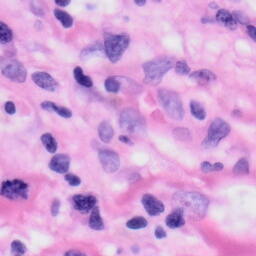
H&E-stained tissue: Skin